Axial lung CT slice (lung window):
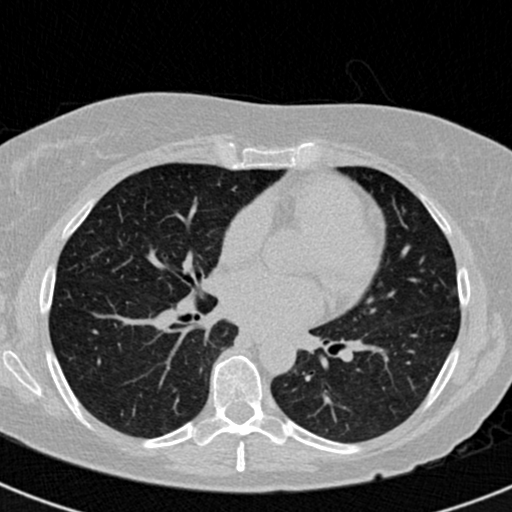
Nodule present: no